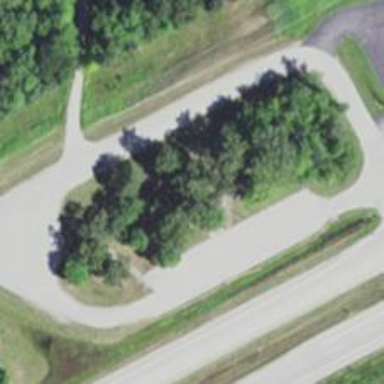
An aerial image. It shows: Rest area on the road.